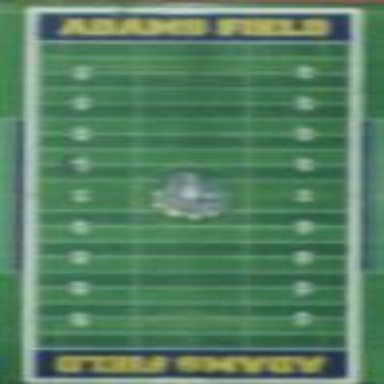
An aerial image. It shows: Grass pitch designated for American football.